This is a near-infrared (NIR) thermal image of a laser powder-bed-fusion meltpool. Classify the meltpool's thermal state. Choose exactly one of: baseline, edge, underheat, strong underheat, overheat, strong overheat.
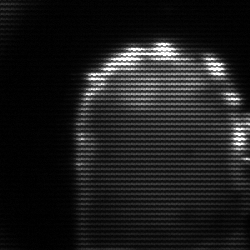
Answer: baseline